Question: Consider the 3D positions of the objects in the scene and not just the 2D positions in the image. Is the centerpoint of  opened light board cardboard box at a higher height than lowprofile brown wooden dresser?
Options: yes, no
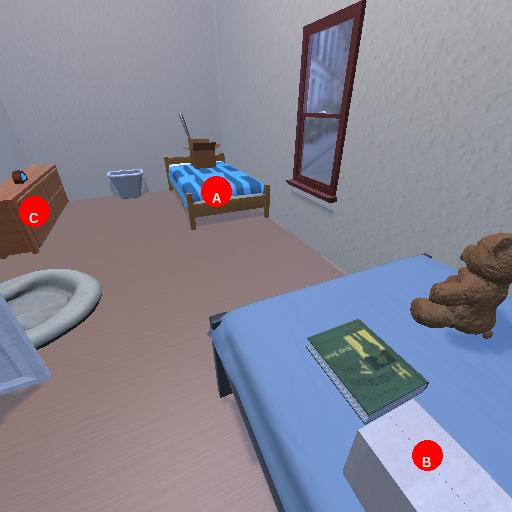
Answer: yes